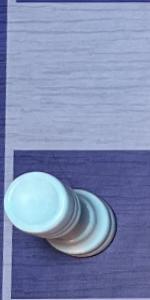
Label: Rook_White